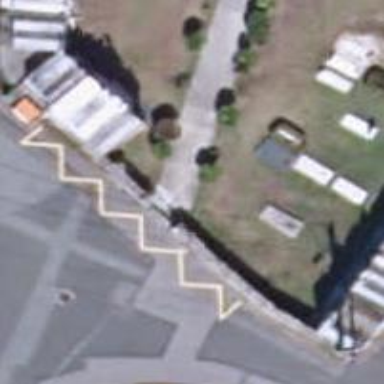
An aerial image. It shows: Gate.